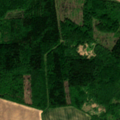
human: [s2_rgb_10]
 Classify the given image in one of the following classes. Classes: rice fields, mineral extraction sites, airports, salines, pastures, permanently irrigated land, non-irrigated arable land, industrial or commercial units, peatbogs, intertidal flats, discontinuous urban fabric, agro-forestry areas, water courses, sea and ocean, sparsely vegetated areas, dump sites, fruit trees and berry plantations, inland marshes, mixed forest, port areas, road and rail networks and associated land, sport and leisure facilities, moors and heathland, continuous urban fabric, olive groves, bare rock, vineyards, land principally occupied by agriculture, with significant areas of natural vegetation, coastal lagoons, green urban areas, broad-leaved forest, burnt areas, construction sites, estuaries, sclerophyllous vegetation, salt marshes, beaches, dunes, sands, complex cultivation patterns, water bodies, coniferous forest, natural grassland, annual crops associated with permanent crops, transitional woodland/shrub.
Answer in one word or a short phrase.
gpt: non-irrigated arable land, broad-leaved forest